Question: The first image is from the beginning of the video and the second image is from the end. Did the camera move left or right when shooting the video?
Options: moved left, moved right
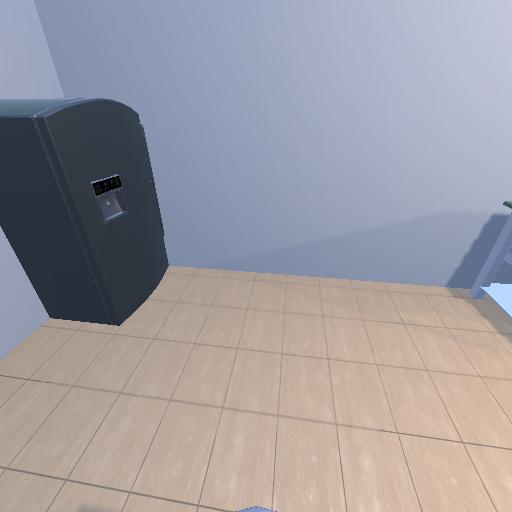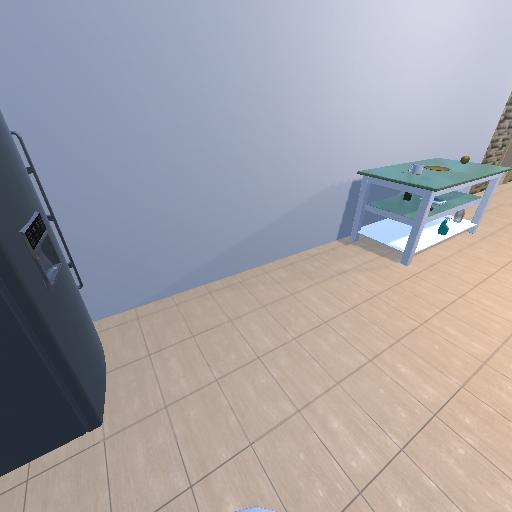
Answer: moved left